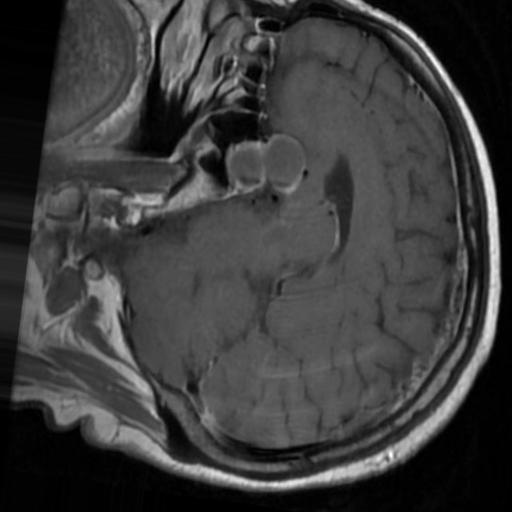
Label: brain_tumor